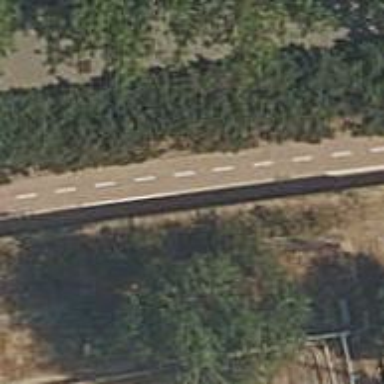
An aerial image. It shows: Cycleway with concrete surface.